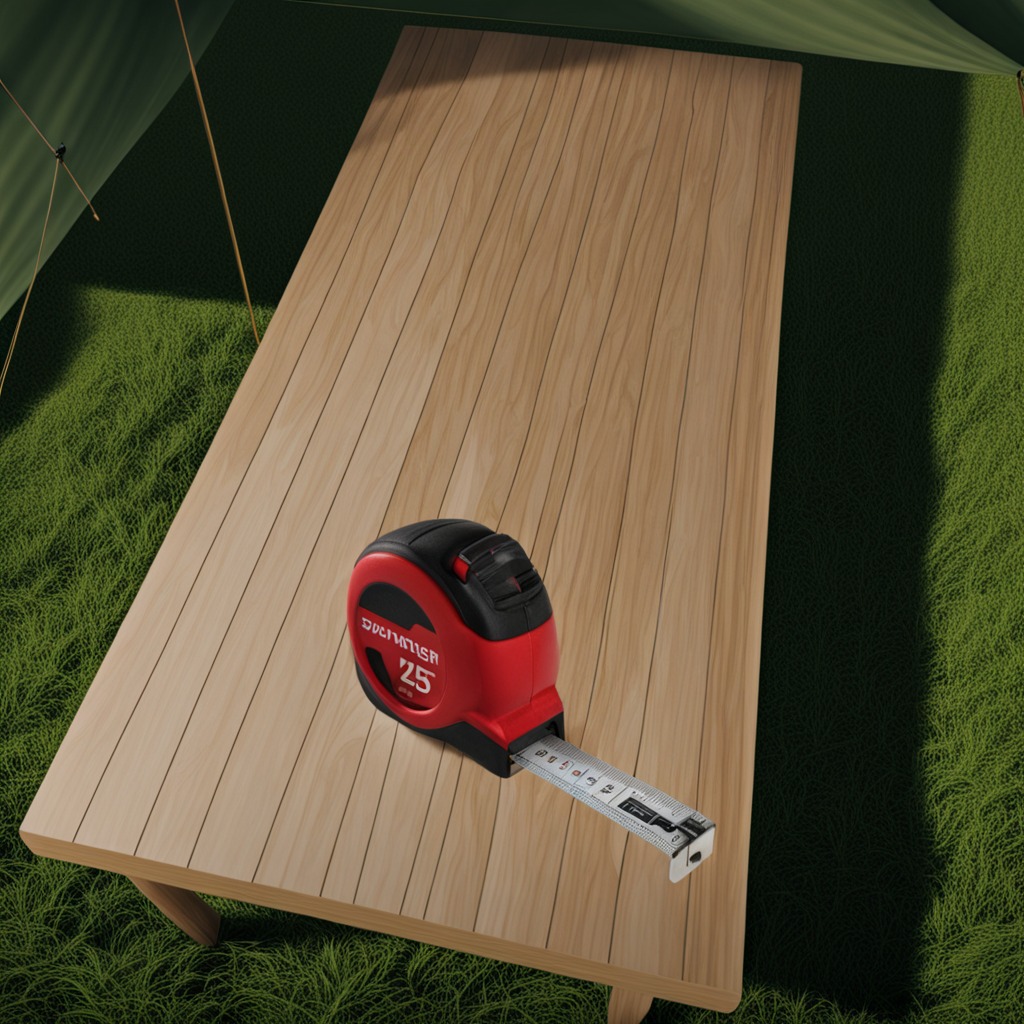
A measuring tape is lying on a clean wooden table inside a jungle field workshop tent humid ambient light worn but